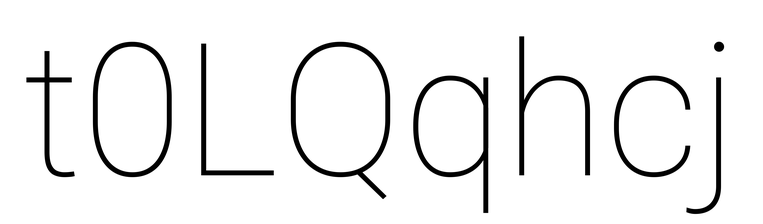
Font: Roboto_Thin